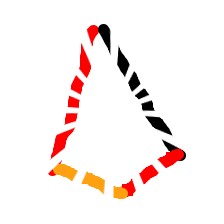
Shape: kite